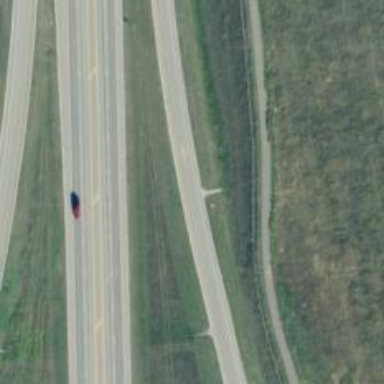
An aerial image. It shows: Trunk link highway.